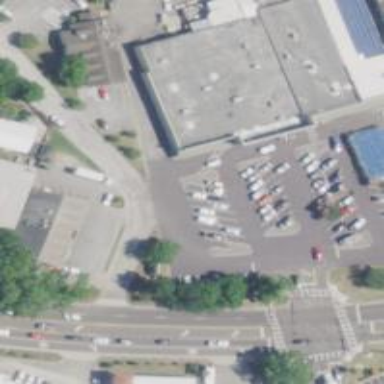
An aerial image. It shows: Motorcycle parking facility.